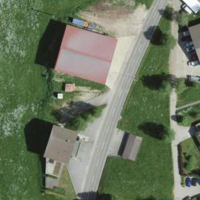
EUNIS habitat code: 52
Species observed at this site:
Pilosella officinarum